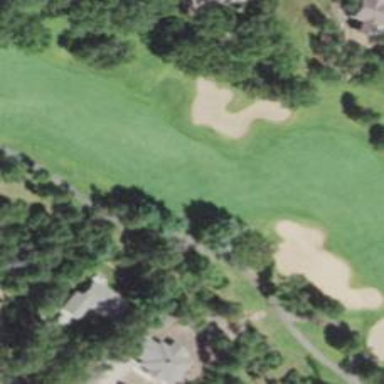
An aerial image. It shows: Golf hole.